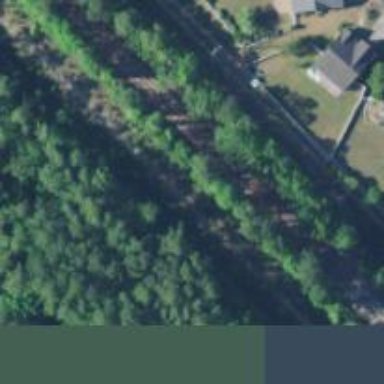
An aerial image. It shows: Railway track.